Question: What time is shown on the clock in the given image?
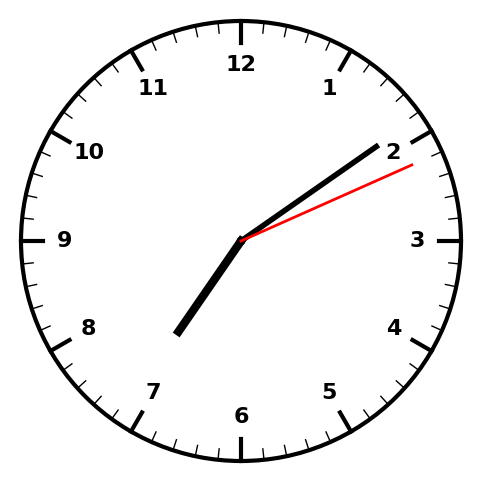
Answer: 07:09:11